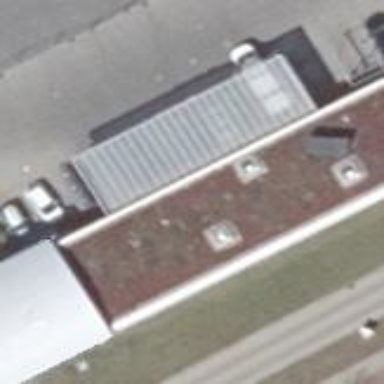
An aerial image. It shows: Building serving as car wash facility.